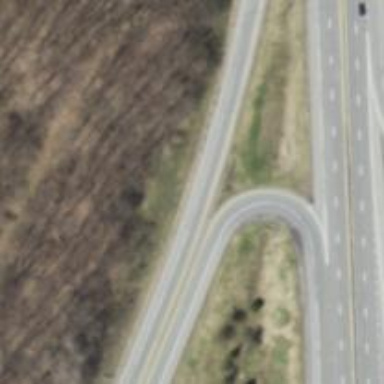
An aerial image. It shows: Trunk link highway.